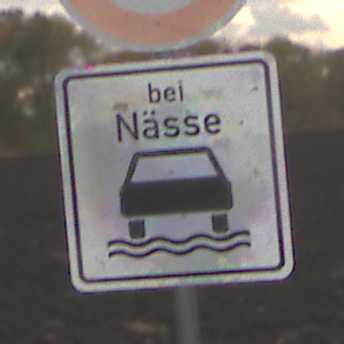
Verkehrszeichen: BeiNaesse
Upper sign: Geschwindigkeit50
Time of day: MorningAfternoon
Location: Outdoor (Nature)
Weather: Overcast
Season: NotSpecified
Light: Natural